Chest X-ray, AP view. Patient: 55 years old, sex F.
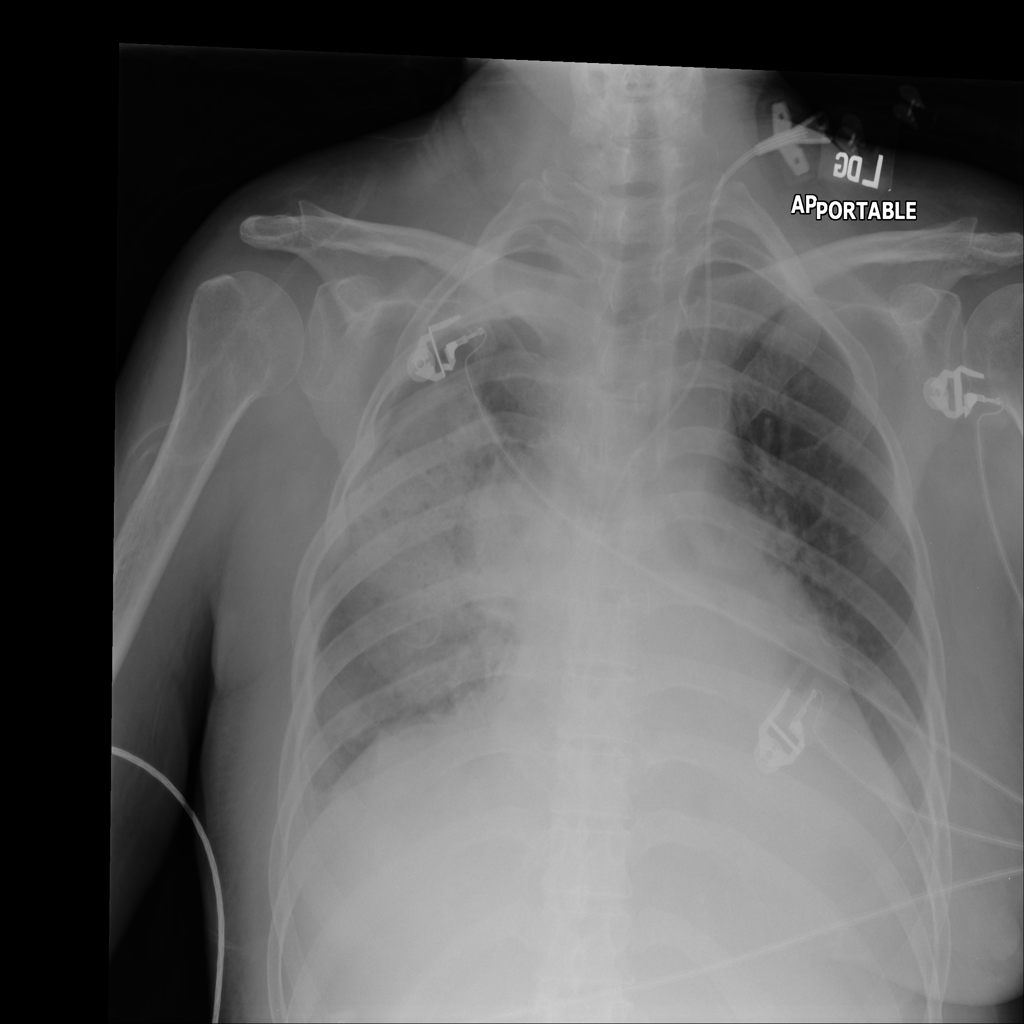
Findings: Atelectasis